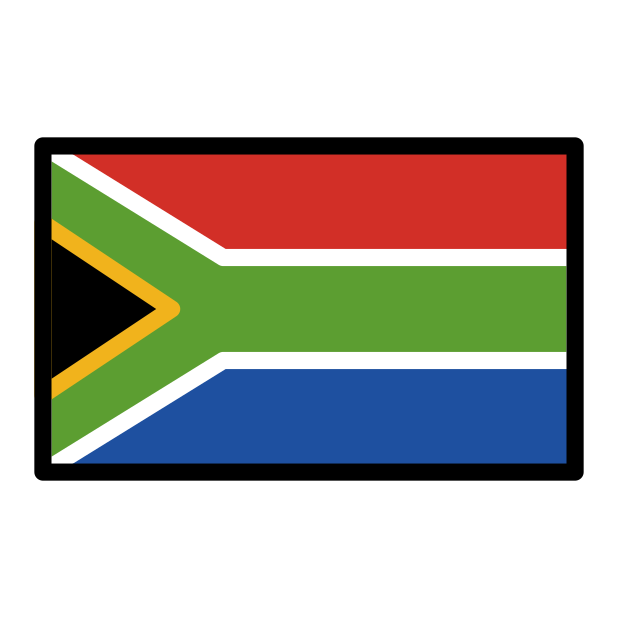
flag: South Africa